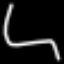
Label: squiggle